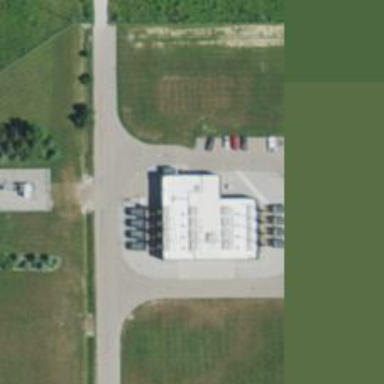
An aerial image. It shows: Generator for power supply.